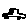
Label: car